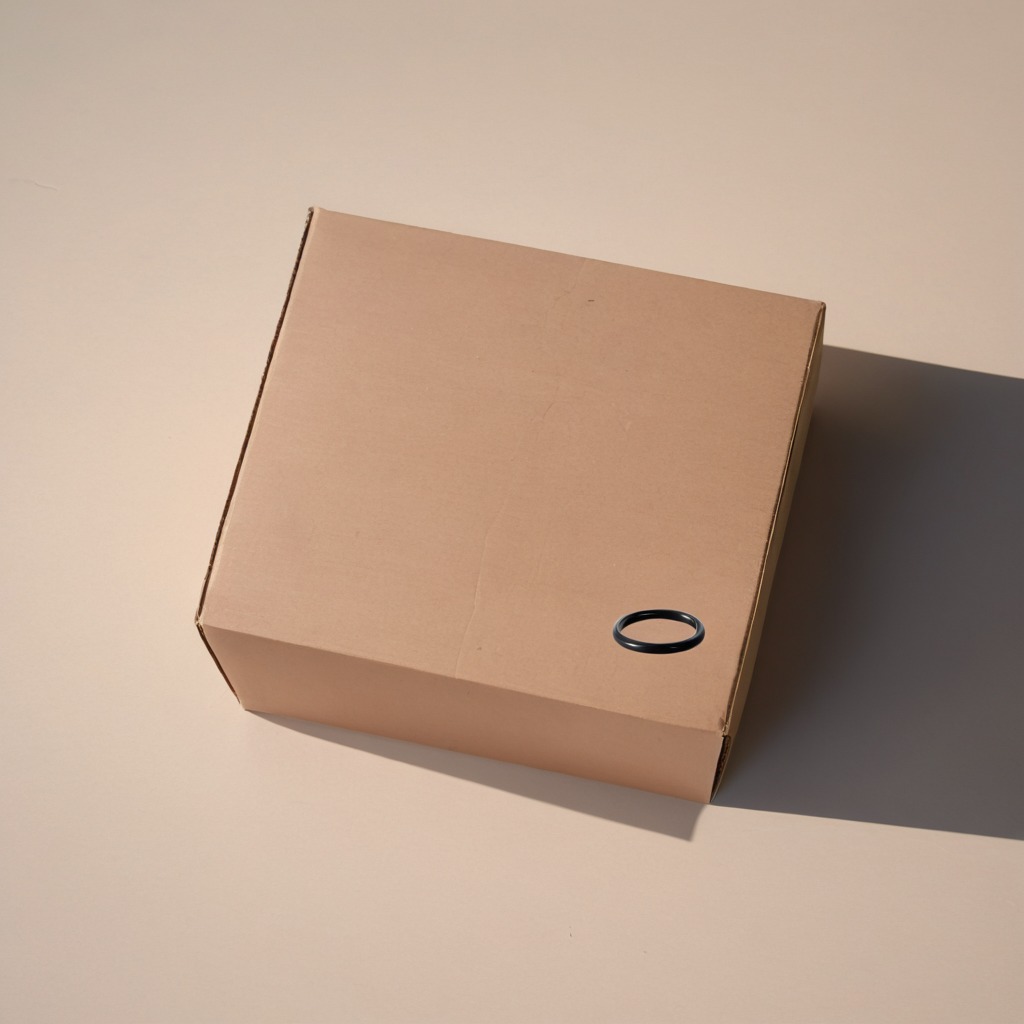
A rubber O-ring is lying on a cardboard box surface.